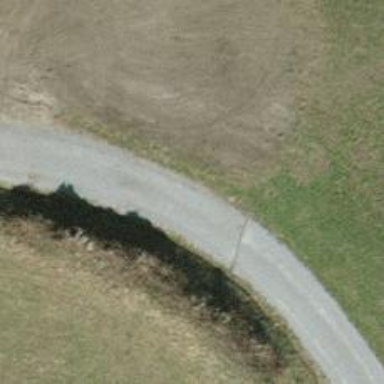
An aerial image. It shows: Track road with grade3 tracktype.